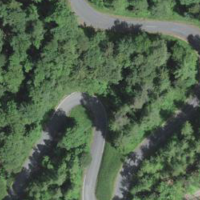
EUNIS habitat code: 44
Species observed at this site:
Lathyrus vernus
Trifolium ochroleucon